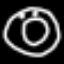
Label: donut